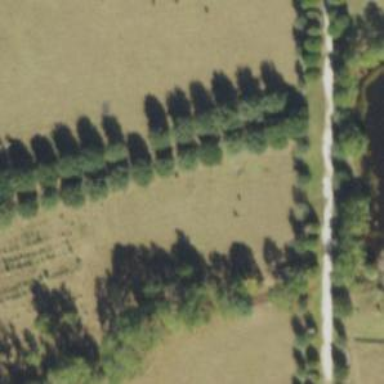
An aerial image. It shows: Plant nursery cultivating trees.